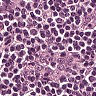
Metastatic tissue present: no